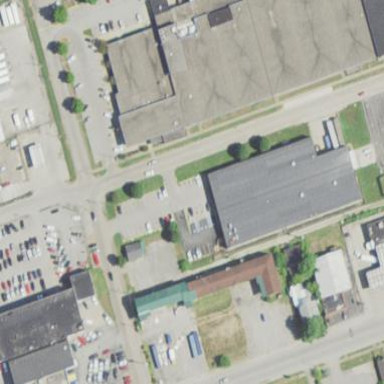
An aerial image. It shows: Retail building.